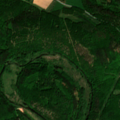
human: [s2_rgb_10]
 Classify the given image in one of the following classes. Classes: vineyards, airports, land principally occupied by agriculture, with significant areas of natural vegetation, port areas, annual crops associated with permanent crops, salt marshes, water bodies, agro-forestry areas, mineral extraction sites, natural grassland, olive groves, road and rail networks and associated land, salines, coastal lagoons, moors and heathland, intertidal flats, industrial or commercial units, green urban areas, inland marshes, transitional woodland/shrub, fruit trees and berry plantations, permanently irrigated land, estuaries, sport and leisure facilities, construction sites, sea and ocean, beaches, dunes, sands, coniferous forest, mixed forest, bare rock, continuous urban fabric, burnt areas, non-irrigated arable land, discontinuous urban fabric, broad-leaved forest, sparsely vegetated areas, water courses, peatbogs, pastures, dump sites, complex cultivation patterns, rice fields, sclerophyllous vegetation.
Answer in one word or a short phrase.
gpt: non-irrigated arable land, broad-leaved forest, coniferous forest, mixed forest